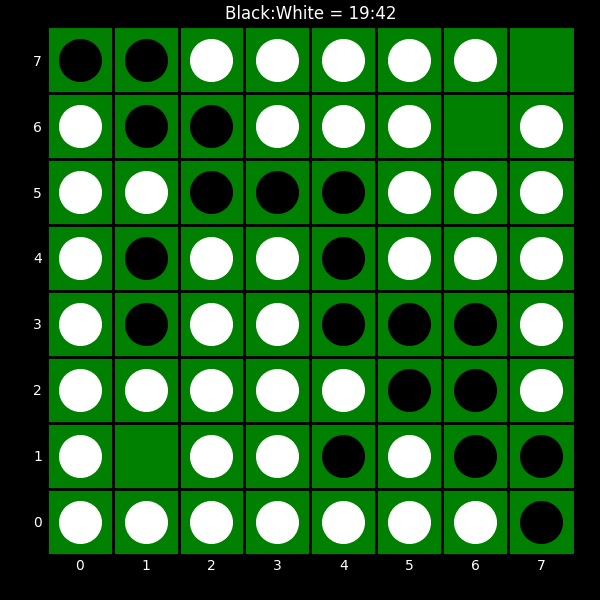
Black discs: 19
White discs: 42